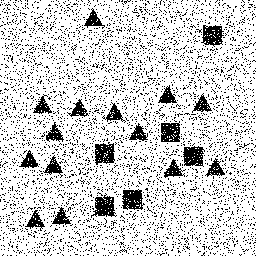
Squares: 6
Triangles: 14
Stars: 0
Total shapes: 20